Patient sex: M
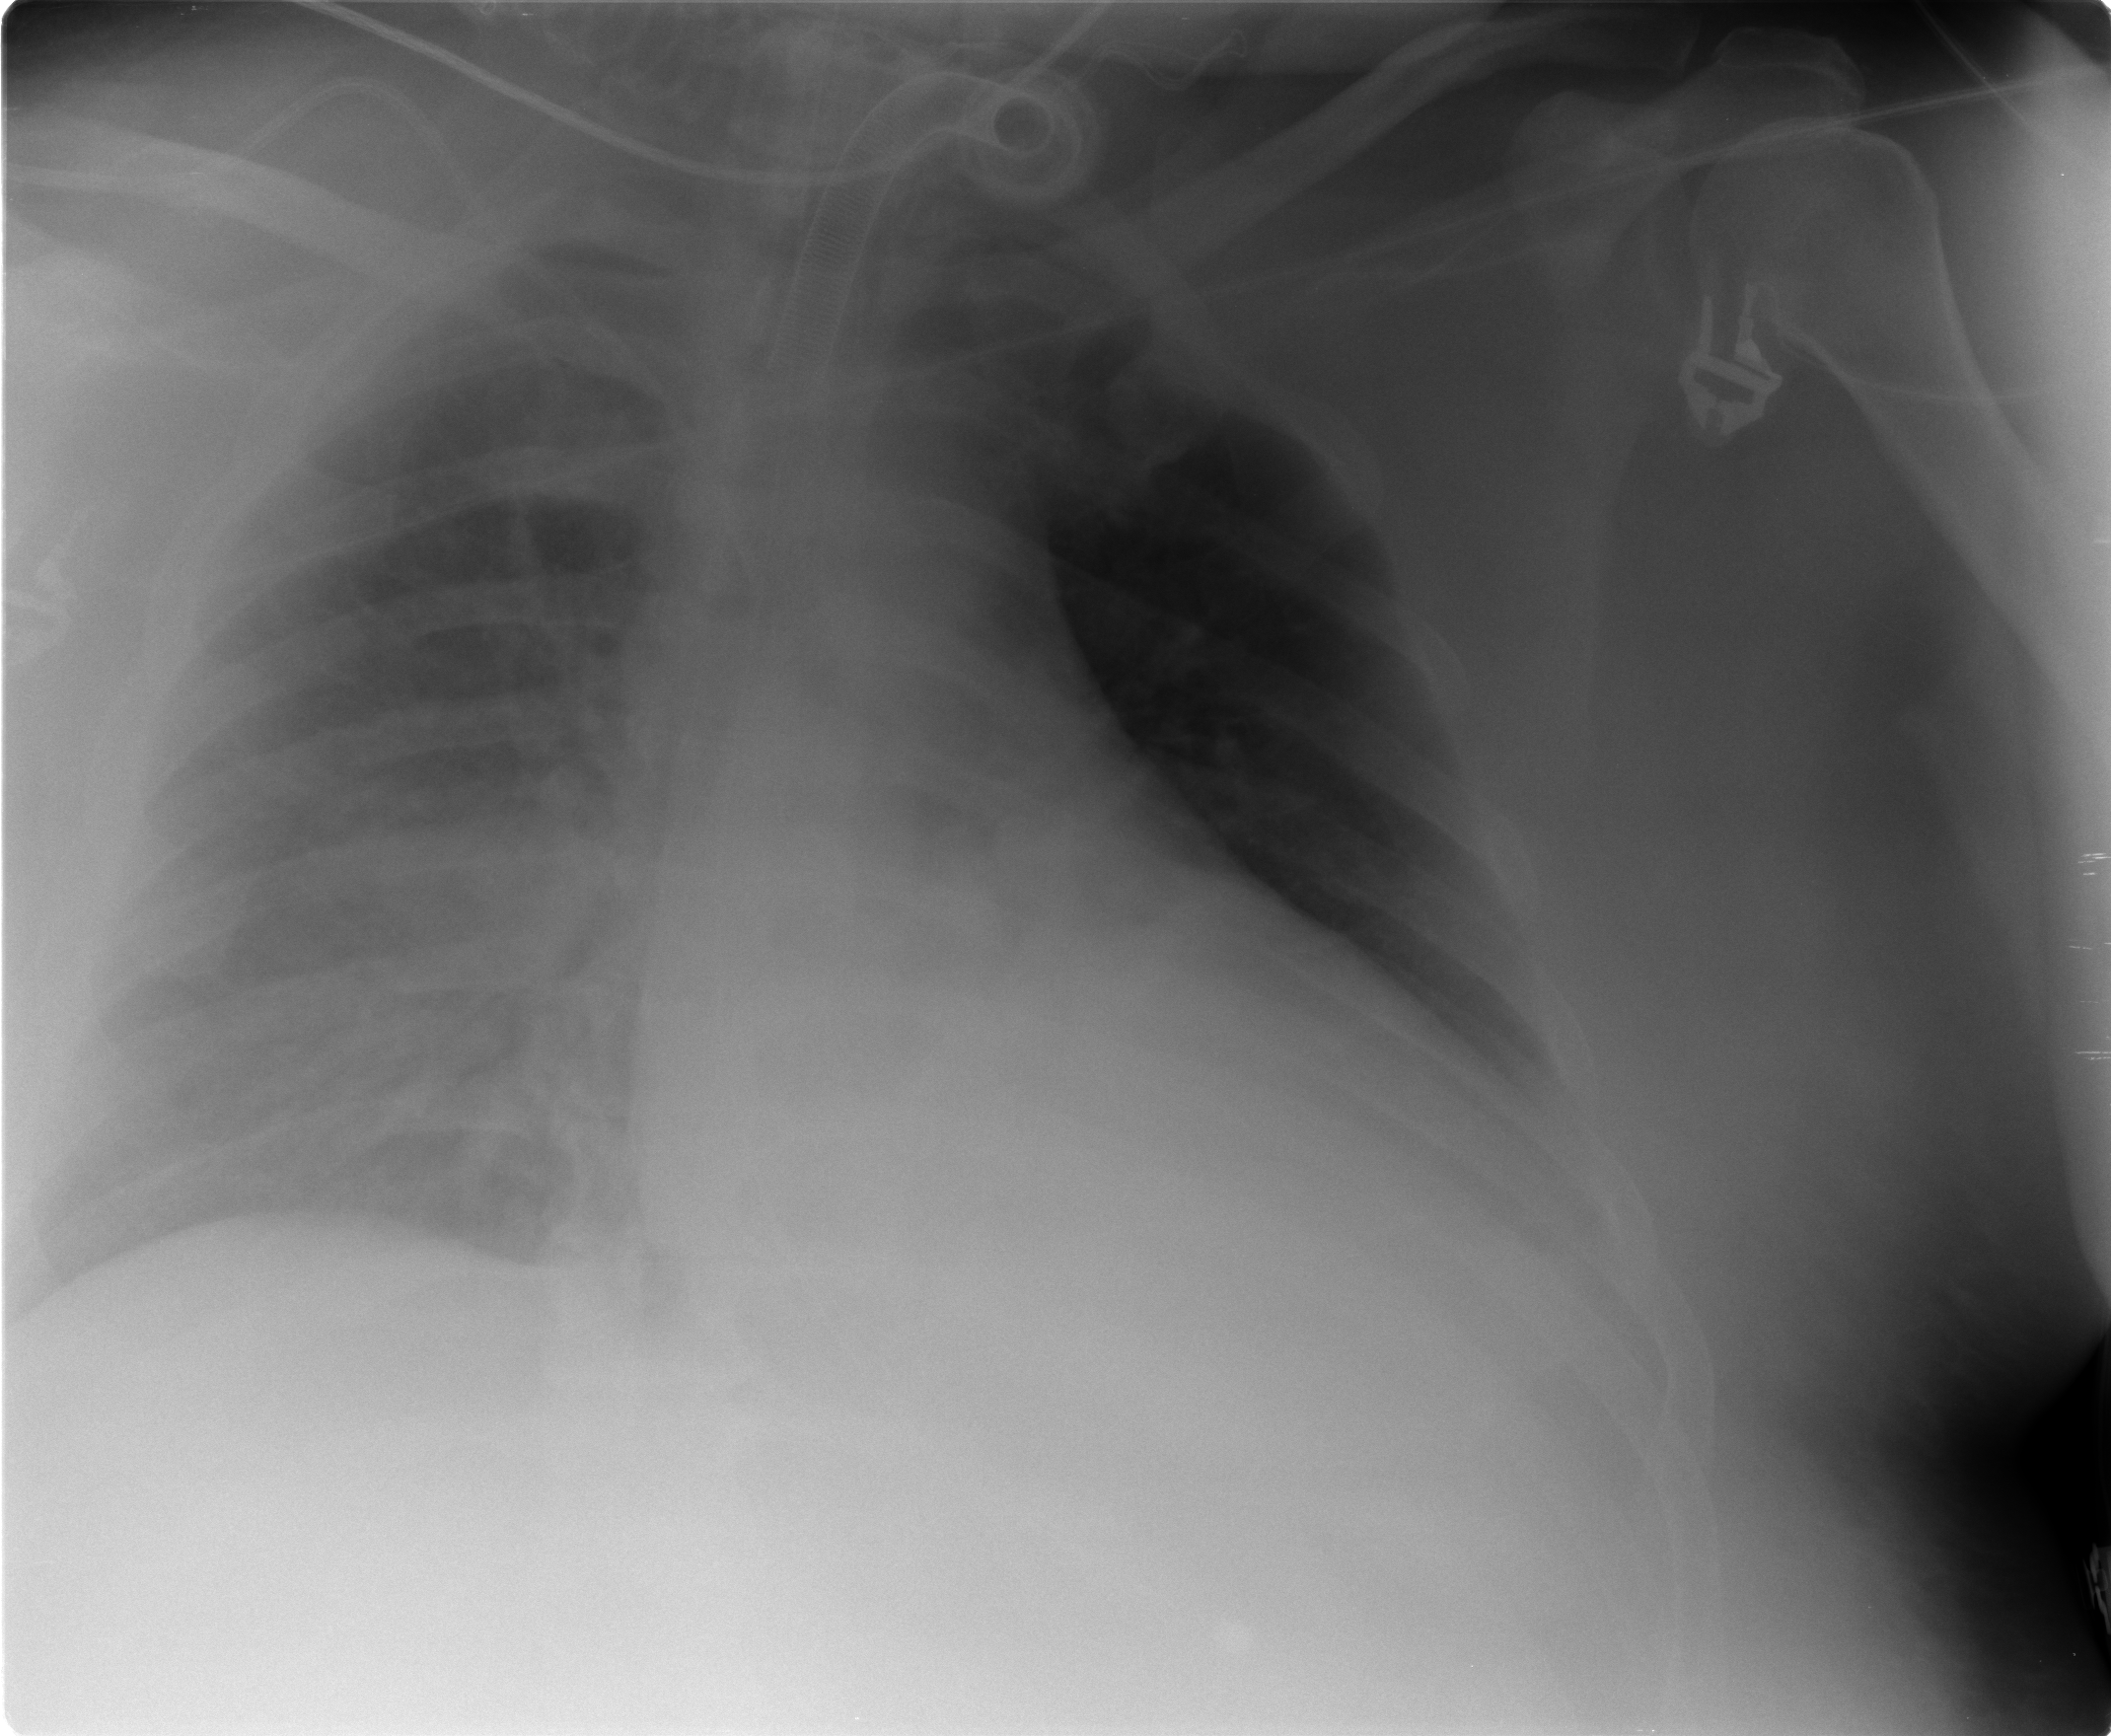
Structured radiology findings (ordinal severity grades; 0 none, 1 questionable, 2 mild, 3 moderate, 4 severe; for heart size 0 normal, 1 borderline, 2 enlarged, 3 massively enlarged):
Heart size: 2
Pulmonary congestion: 2
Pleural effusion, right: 2
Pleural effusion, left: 2
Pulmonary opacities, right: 3
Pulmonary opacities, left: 1
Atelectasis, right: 3
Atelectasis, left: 2